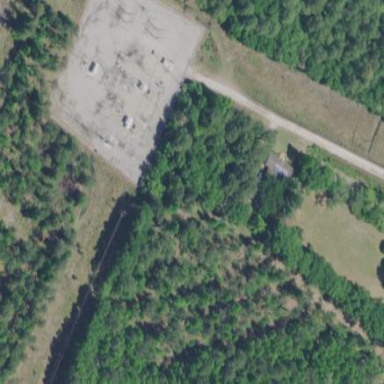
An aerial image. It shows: Distribution level power substation enclosed by fence.